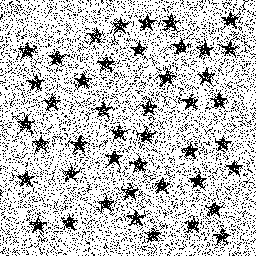
Squares: 0
Triangles: 0
Stars: 44
Total shapes: 44